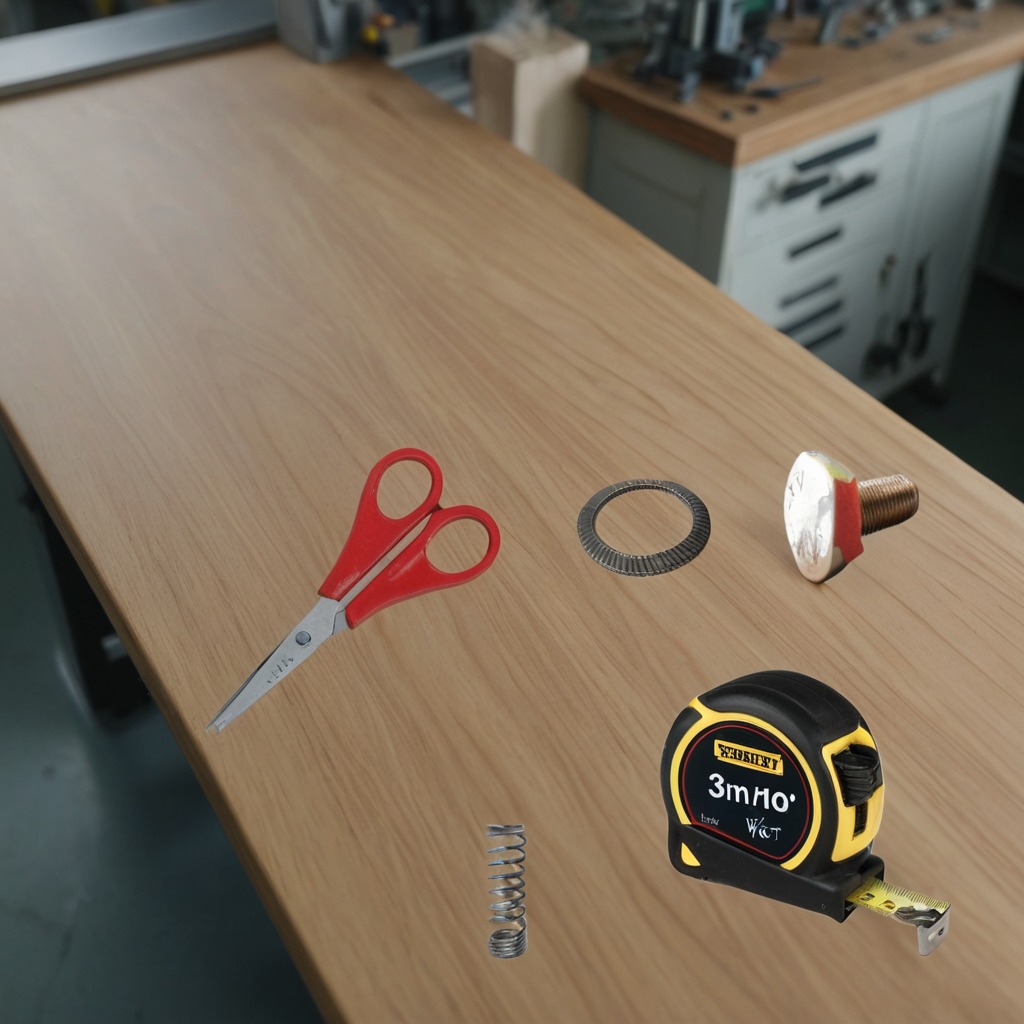
A flat metal washer, a measuring tape, a metal machine screw, a coiled metal spring, and a pair of scissors are lying on a workbench inside a coastal fishing gear workshop.